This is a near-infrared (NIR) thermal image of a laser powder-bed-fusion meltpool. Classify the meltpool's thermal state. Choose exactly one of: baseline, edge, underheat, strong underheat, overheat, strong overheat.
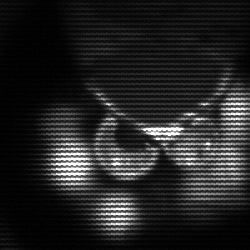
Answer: edge